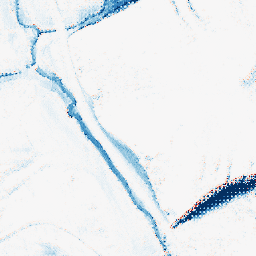
Category: morphological
Decomposition family: morphological_ellipse
Decomposition parameters: operation: closing
width: 30
height: 10
Upsampling method: regularized
Upsampling parameters: scale: 2
lambda_reg: 0.1
Upsampling scale: 2